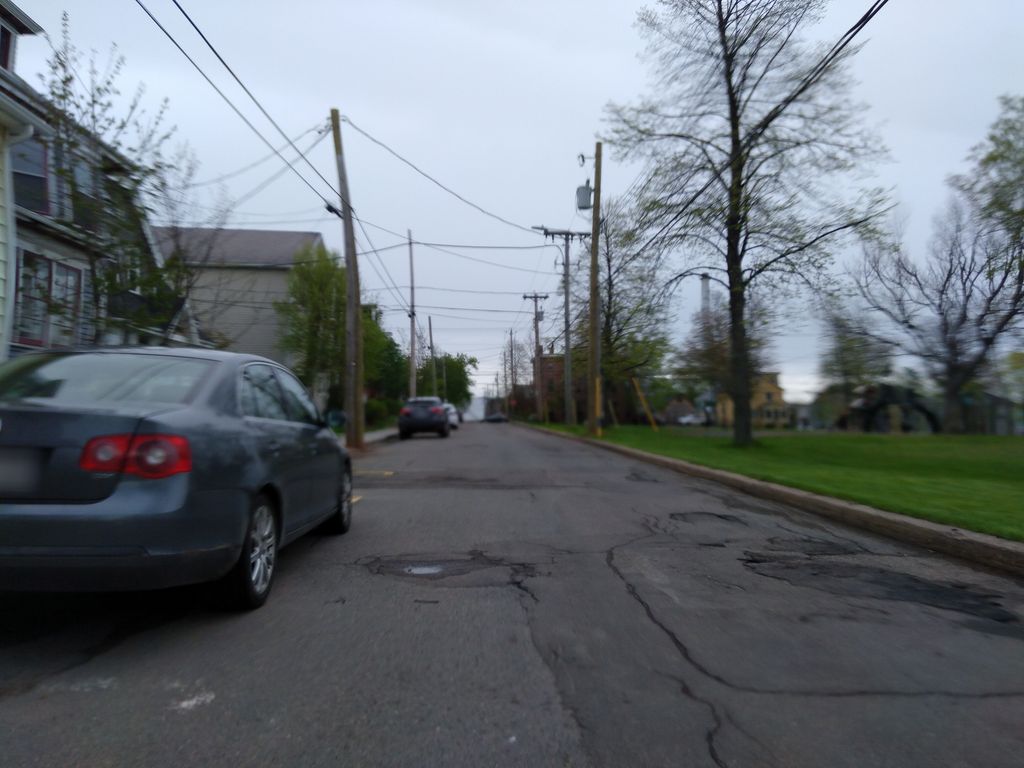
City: charlottetown